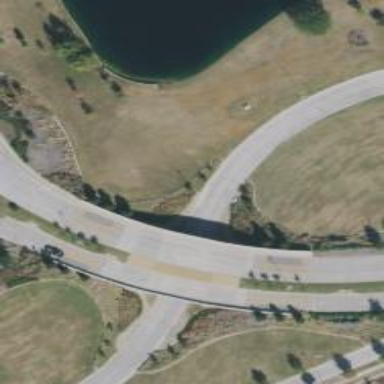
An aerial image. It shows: Tertiary road passing over bridge.